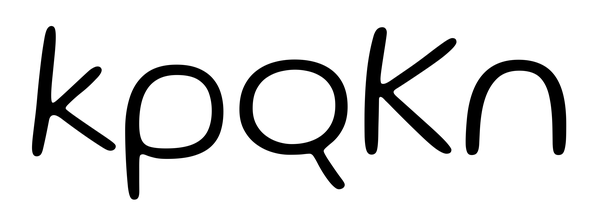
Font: Gluten_ExtraLight